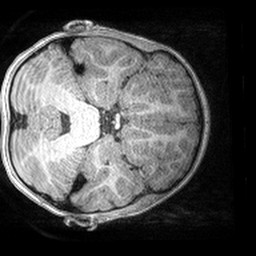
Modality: T1w
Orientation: axial
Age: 4
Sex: male
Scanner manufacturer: siemens
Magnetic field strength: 3 T
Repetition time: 2.53 s
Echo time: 0.00164 s